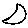
Label: moon